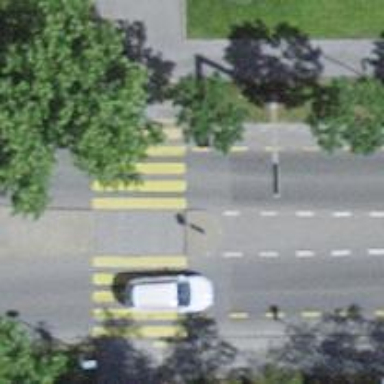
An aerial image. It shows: Uncontrolled zebra crossing on the road.